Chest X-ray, PA view. Patient: 24 years old, sex M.
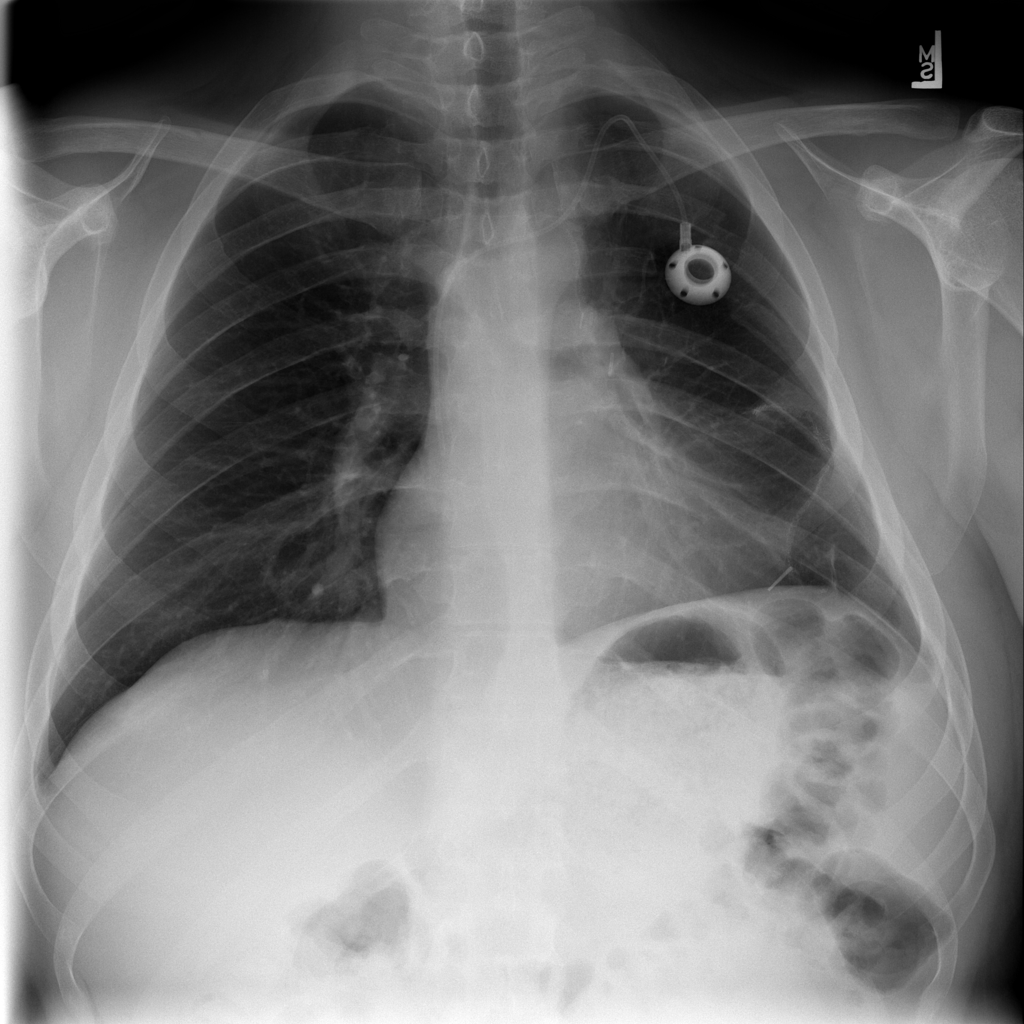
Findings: No Finding